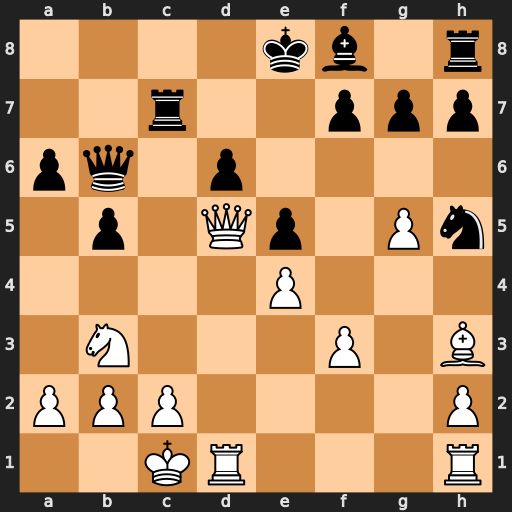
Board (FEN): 4kb1r/2r2ppp/pq1p4/1p1Qp1Pn/4P3/1N3P1B/PPP4P/2KR3R
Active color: w
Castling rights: k
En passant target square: -
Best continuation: Qa8+ Ke7 Rxd6 Qxd6 Rd1